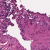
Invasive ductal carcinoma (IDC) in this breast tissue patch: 0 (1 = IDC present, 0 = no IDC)